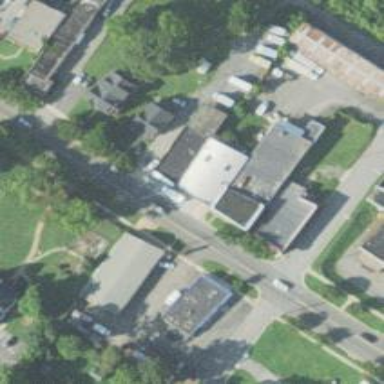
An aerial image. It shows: Food supply shop.